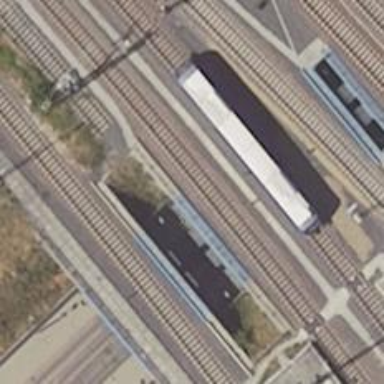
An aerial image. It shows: Railway signal.